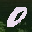
Label: 0